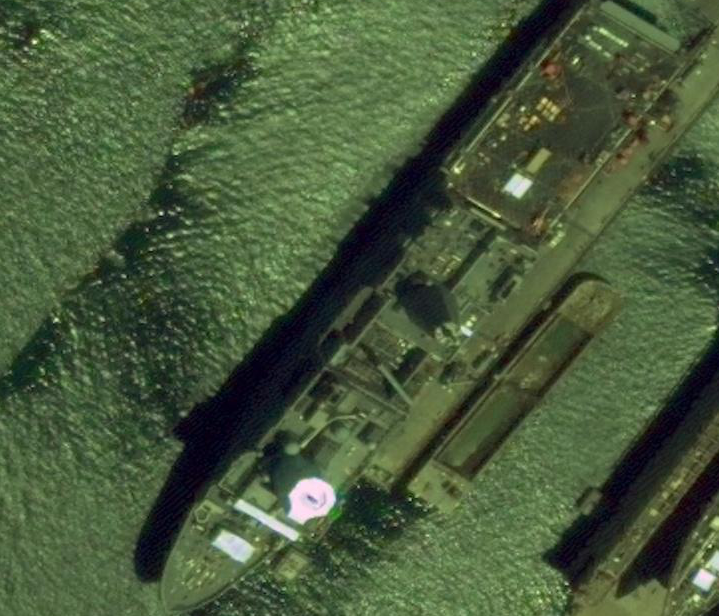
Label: combat